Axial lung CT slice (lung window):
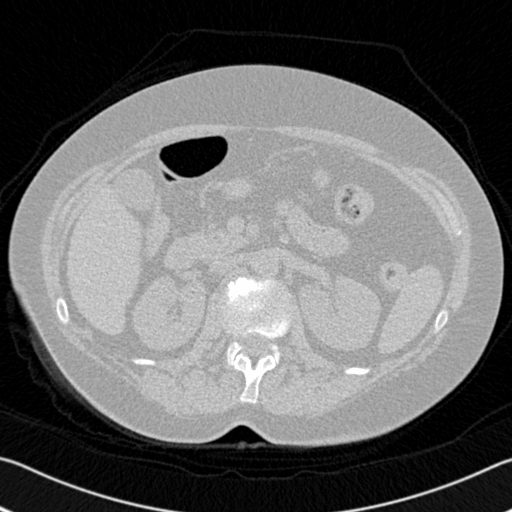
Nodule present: no